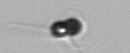
Label: flagellate